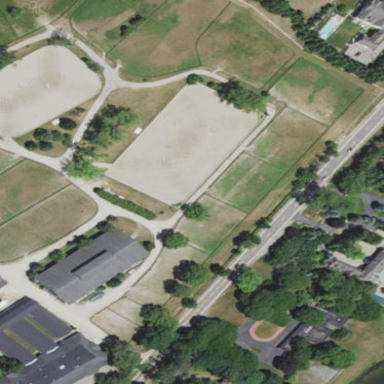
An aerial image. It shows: Equestrian pitch for leisure land sports.